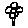
Label: flower